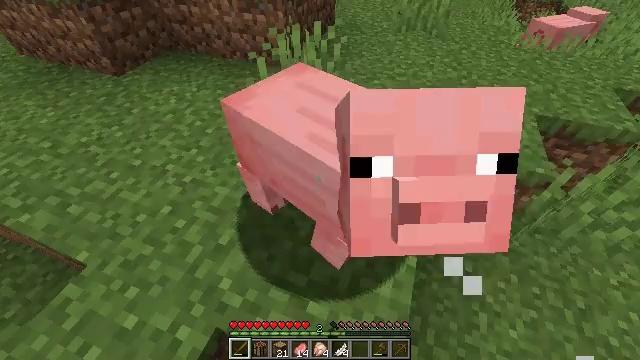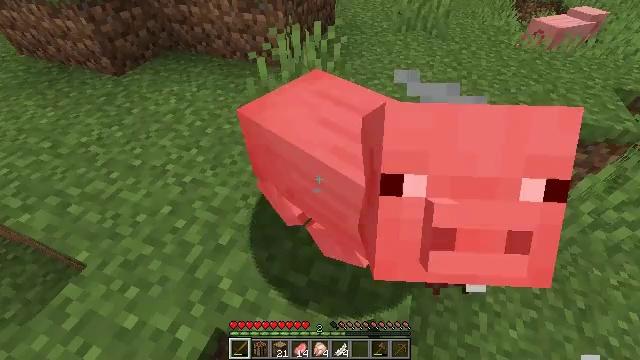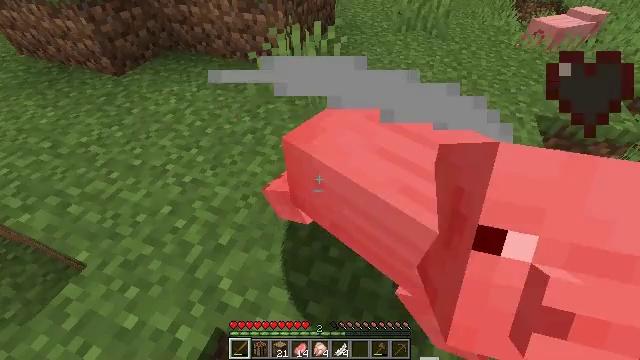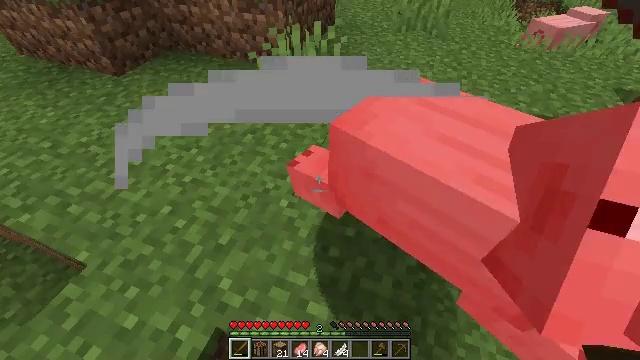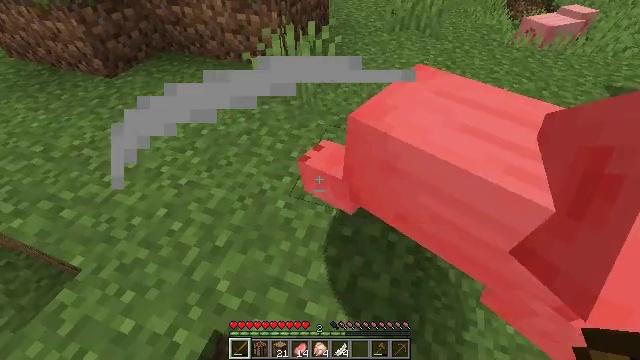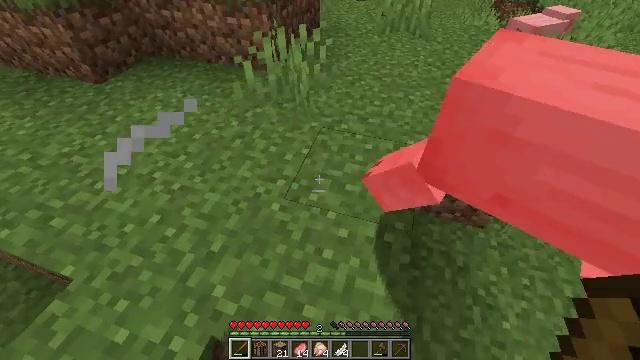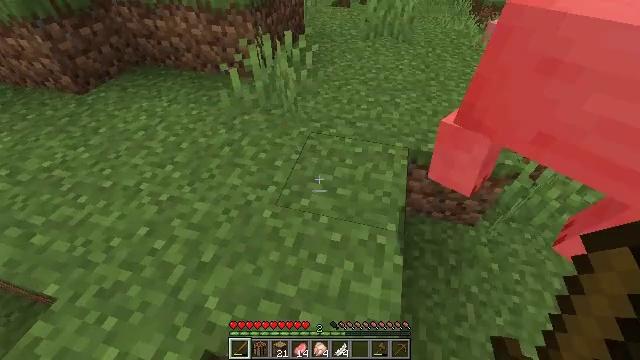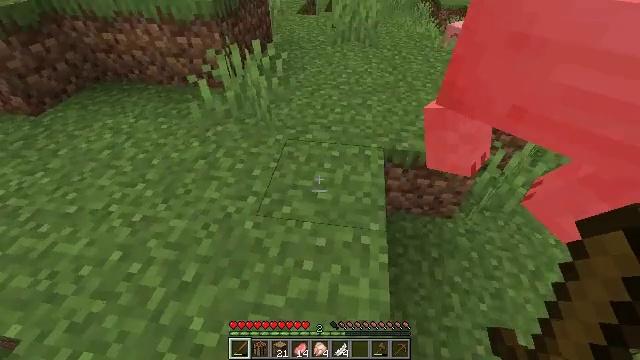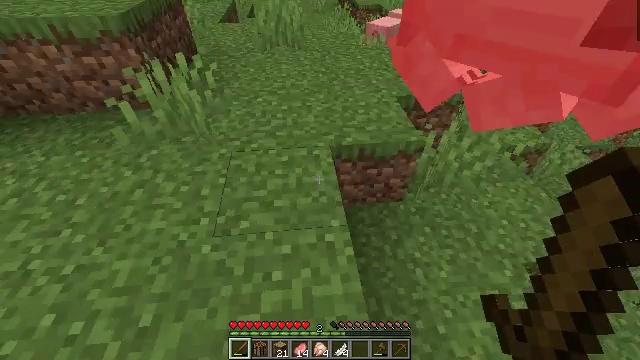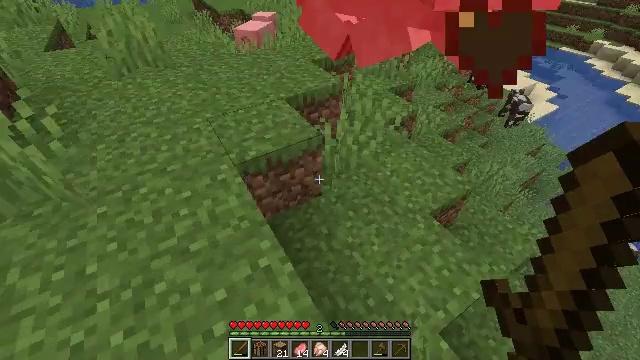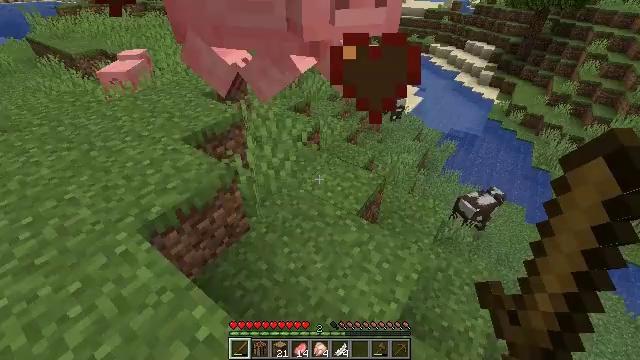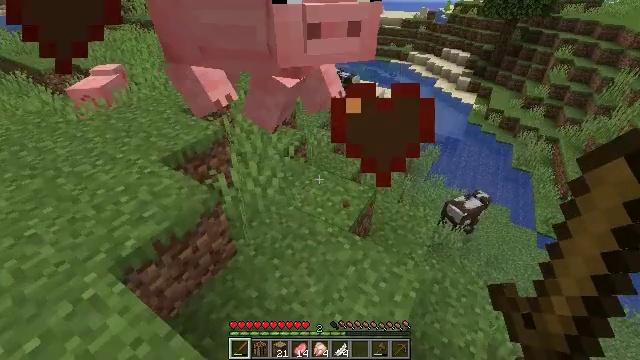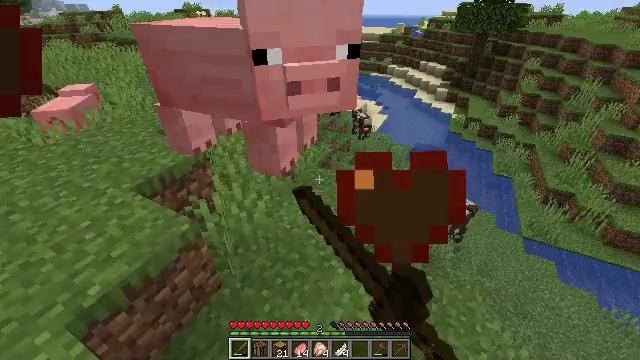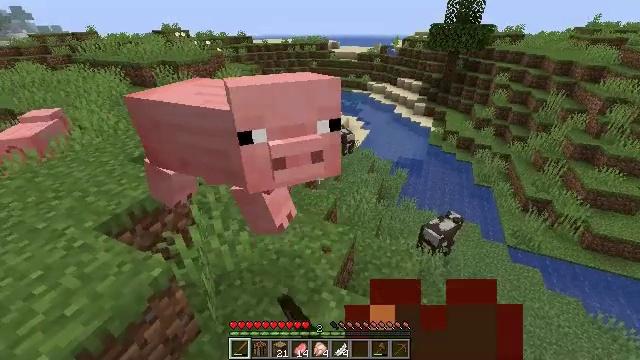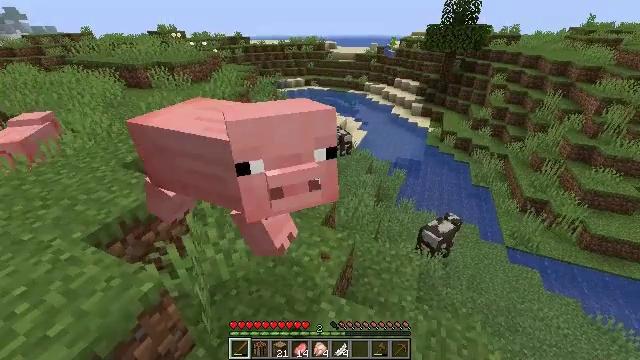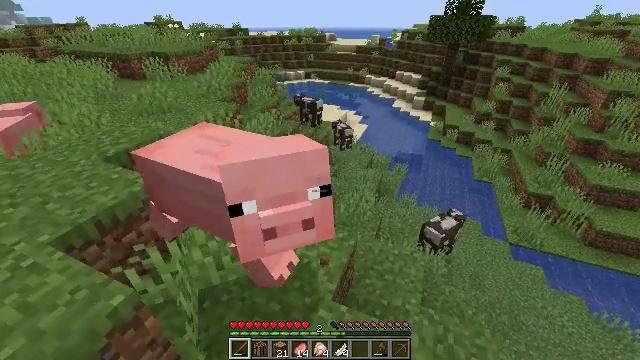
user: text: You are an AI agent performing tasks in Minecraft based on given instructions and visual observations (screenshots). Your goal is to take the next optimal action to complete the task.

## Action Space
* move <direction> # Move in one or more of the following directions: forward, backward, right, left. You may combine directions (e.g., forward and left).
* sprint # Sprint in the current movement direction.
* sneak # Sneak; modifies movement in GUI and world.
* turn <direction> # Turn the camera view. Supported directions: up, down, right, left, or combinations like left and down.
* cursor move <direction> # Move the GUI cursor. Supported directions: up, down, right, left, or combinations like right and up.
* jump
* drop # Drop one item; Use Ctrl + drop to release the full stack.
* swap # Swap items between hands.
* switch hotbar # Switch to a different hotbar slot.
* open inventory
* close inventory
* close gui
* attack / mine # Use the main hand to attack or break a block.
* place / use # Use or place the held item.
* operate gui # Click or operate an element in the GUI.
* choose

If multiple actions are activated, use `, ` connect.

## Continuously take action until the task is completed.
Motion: motion action
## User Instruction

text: Hunt animals.
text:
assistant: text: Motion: no_op
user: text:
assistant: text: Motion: no_op
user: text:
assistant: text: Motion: no_op
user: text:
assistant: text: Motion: turn right
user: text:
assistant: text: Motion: turn right
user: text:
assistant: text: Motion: turn right and up
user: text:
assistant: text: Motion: turn right and up
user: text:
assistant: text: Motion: turn right
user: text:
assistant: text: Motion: move forward, turn right
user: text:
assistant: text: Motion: move forward, turn right and up
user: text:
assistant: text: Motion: move forward, turn right and up, attack / mine
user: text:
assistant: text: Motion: move forward, turn right and up, attack / mine
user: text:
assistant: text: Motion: move forward, turn right and up
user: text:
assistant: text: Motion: move forward
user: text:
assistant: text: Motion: move forward, turn down
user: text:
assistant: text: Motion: move forward, turn down
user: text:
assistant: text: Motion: move forward, turn down
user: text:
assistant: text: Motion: move forward, turn down
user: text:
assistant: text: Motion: move forward, turn down
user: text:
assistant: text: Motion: move forward, turn left and down
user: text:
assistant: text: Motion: turn left and down, attack / mine
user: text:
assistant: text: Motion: turn left and down, attack / mine
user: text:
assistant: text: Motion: turn left, attack / mine
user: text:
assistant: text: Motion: turn left
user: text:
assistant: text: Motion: no_op
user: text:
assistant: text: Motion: no_op